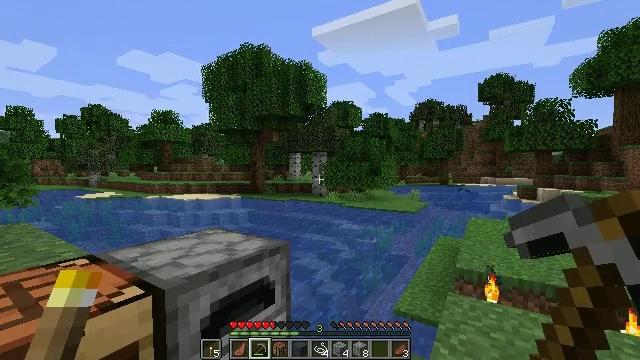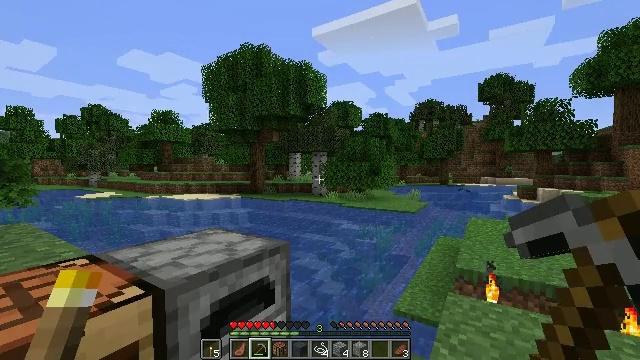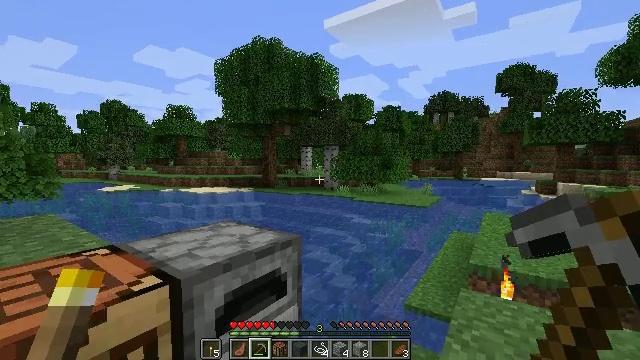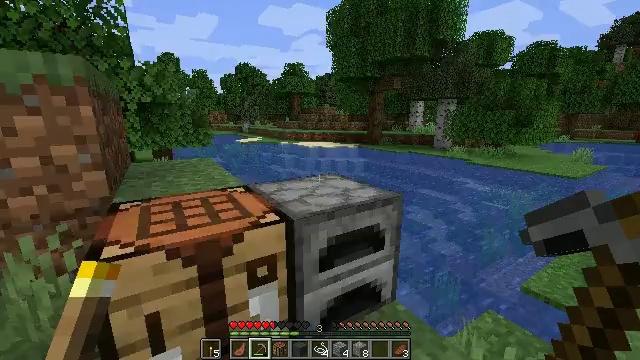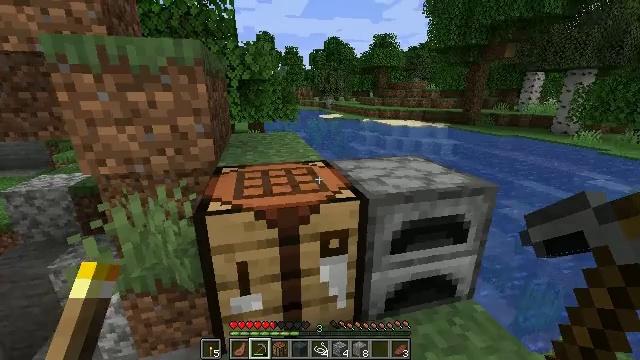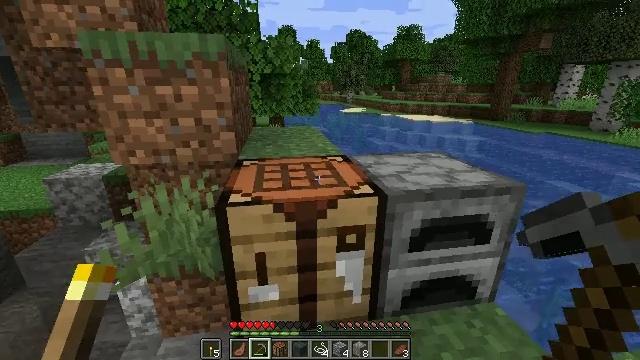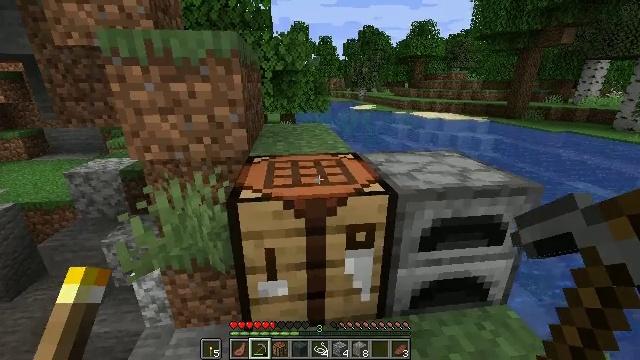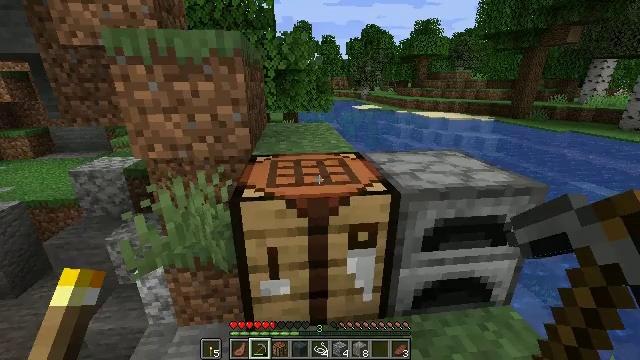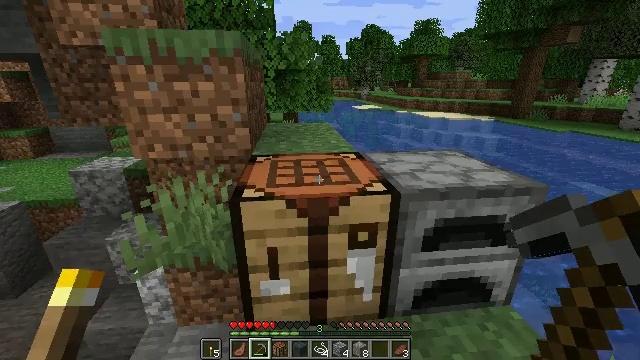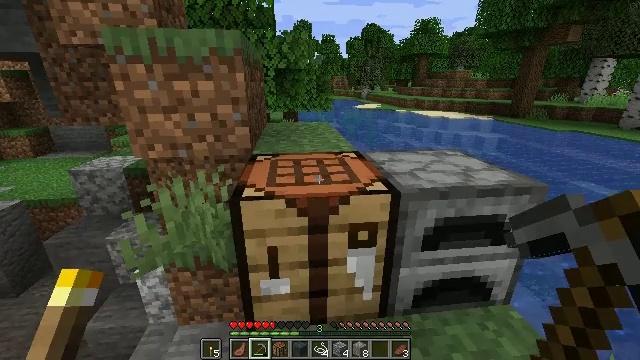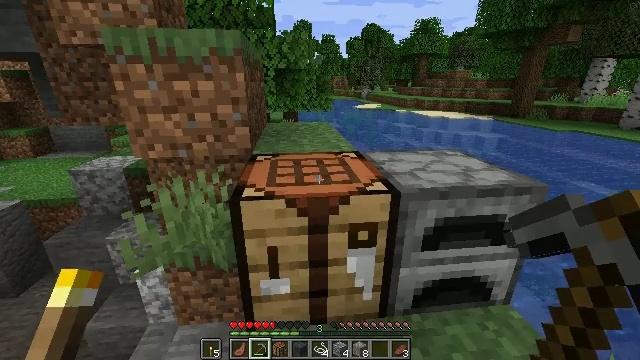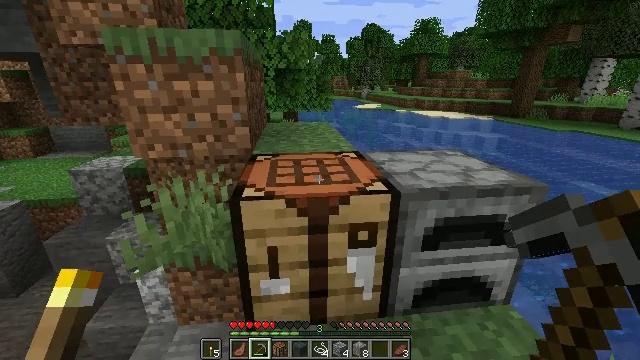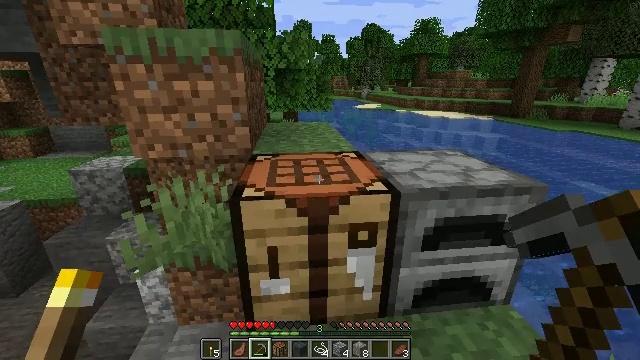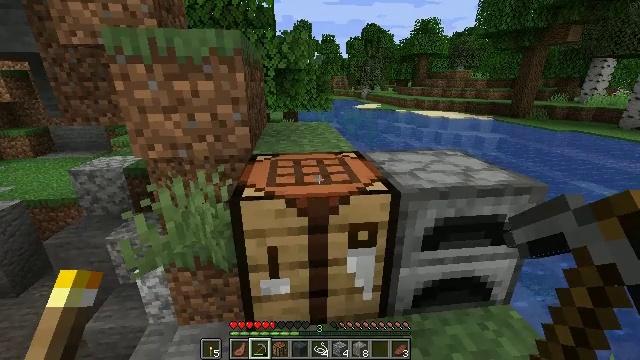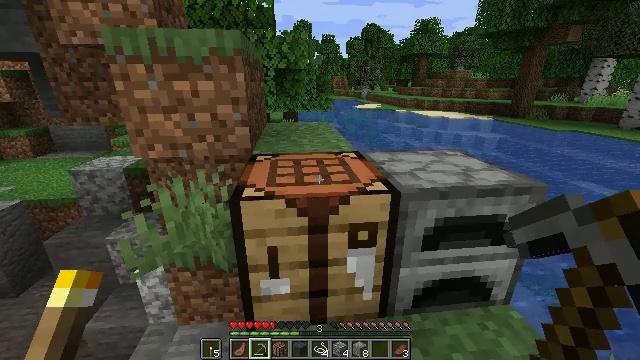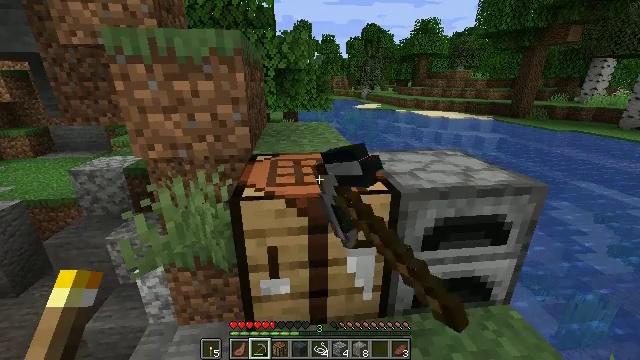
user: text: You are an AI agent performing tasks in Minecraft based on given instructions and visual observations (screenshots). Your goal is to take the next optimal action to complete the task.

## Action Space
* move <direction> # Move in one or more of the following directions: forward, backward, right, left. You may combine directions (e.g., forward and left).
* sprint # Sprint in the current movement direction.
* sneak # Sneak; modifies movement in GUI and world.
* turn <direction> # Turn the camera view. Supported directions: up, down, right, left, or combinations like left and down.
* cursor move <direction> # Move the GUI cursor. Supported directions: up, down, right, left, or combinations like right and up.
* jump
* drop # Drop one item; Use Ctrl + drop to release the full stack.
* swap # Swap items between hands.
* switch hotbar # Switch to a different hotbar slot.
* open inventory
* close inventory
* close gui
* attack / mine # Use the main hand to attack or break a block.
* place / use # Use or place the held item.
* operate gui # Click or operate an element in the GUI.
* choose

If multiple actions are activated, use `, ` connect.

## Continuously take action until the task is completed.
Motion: motion action
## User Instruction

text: Craft the fishing rod at the crafting table.
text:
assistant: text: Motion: no_op
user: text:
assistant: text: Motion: turn left and down
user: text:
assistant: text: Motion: turn left and down
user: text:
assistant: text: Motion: turn left and down
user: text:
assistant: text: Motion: turn left and down
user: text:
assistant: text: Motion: turn left
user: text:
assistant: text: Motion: no_op
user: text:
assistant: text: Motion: no_op
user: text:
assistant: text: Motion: no_op
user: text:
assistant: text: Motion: no_op
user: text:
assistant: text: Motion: no_op
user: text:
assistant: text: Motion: no_op
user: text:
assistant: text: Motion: no_op
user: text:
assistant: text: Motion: use / place
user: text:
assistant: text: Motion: use / place
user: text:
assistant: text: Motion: no_op
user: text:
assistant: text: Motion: no_op
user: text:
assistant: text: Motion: no_op
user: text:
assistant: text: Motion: no_op
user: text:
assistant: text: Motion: no_op
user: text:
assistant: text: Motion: no_op
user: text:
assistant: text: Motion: no_op
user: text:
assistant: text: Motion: no_op
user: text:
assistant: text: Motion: no_op
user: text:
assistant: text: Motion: no_op
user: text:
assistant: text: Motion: no_op
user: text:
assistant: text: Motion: no_op
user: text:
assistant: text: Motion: turn left
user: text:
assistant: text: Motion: turn left
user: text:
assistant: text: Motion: turn left and down